Question: Using the example from "How to achieve donut holes with paths in raphael" ( <URL> I was able to tweek the code a bit more to my use-case.
My next goal with this is to enlarge one of the sectors on mouse over, without pulling it away from the inside circle. Is this possible?
Here's the current code: <URL>
I'm hoping to make it look like this:

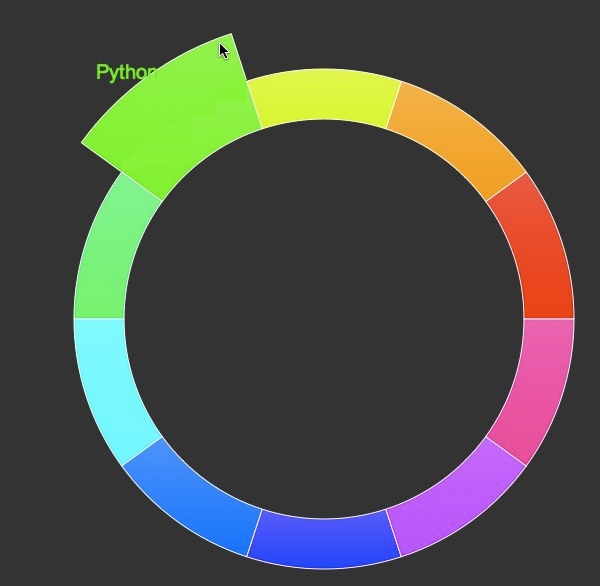
Answer: Evening,
I've sort of cheated here. The way the donut is working right now is by using scaling, but to do what you want you can't go that way. The options are to recalculate the sector, or to cheat. I've done both.
I've added a second donut with bigger sectors, which I've then hidden. On the original donut, the mouseover hides the appropriate sector and displays the sector from the bigger ring.
The outer ring has a mouseout function which reverses the process.
Heres a <URL> that hopefully shows it working.
It's not the optimal solution, but it might help you along.